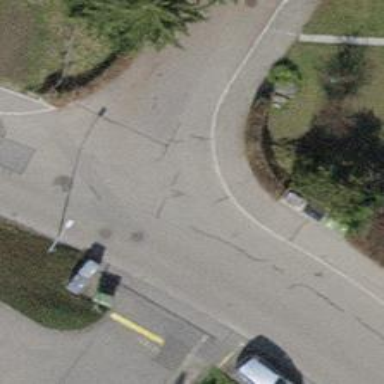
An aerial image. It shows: Sidewalk along the footway.